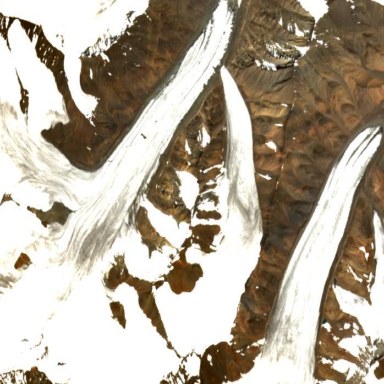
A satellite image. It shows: Majestic glacier in the distance.